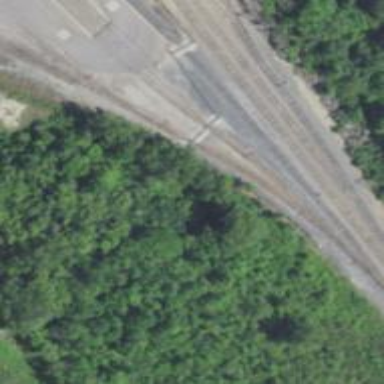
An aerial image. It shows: Railway spur service.